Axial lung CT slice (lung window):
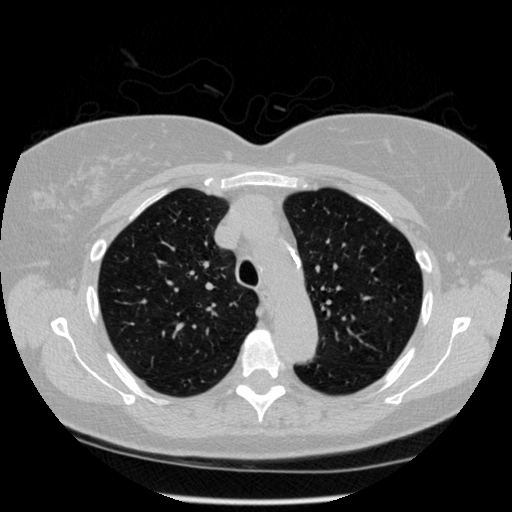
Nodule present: no